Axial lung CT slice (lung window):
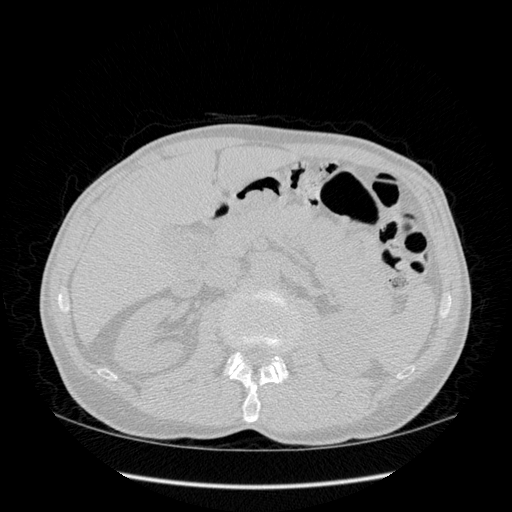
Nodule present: no